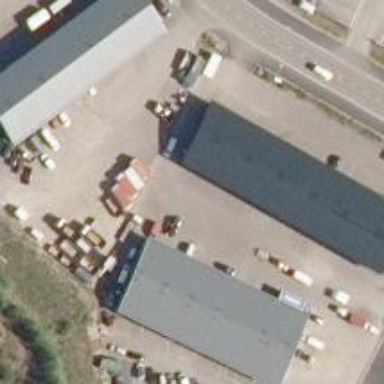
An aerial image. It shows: Warehouse used for storage.